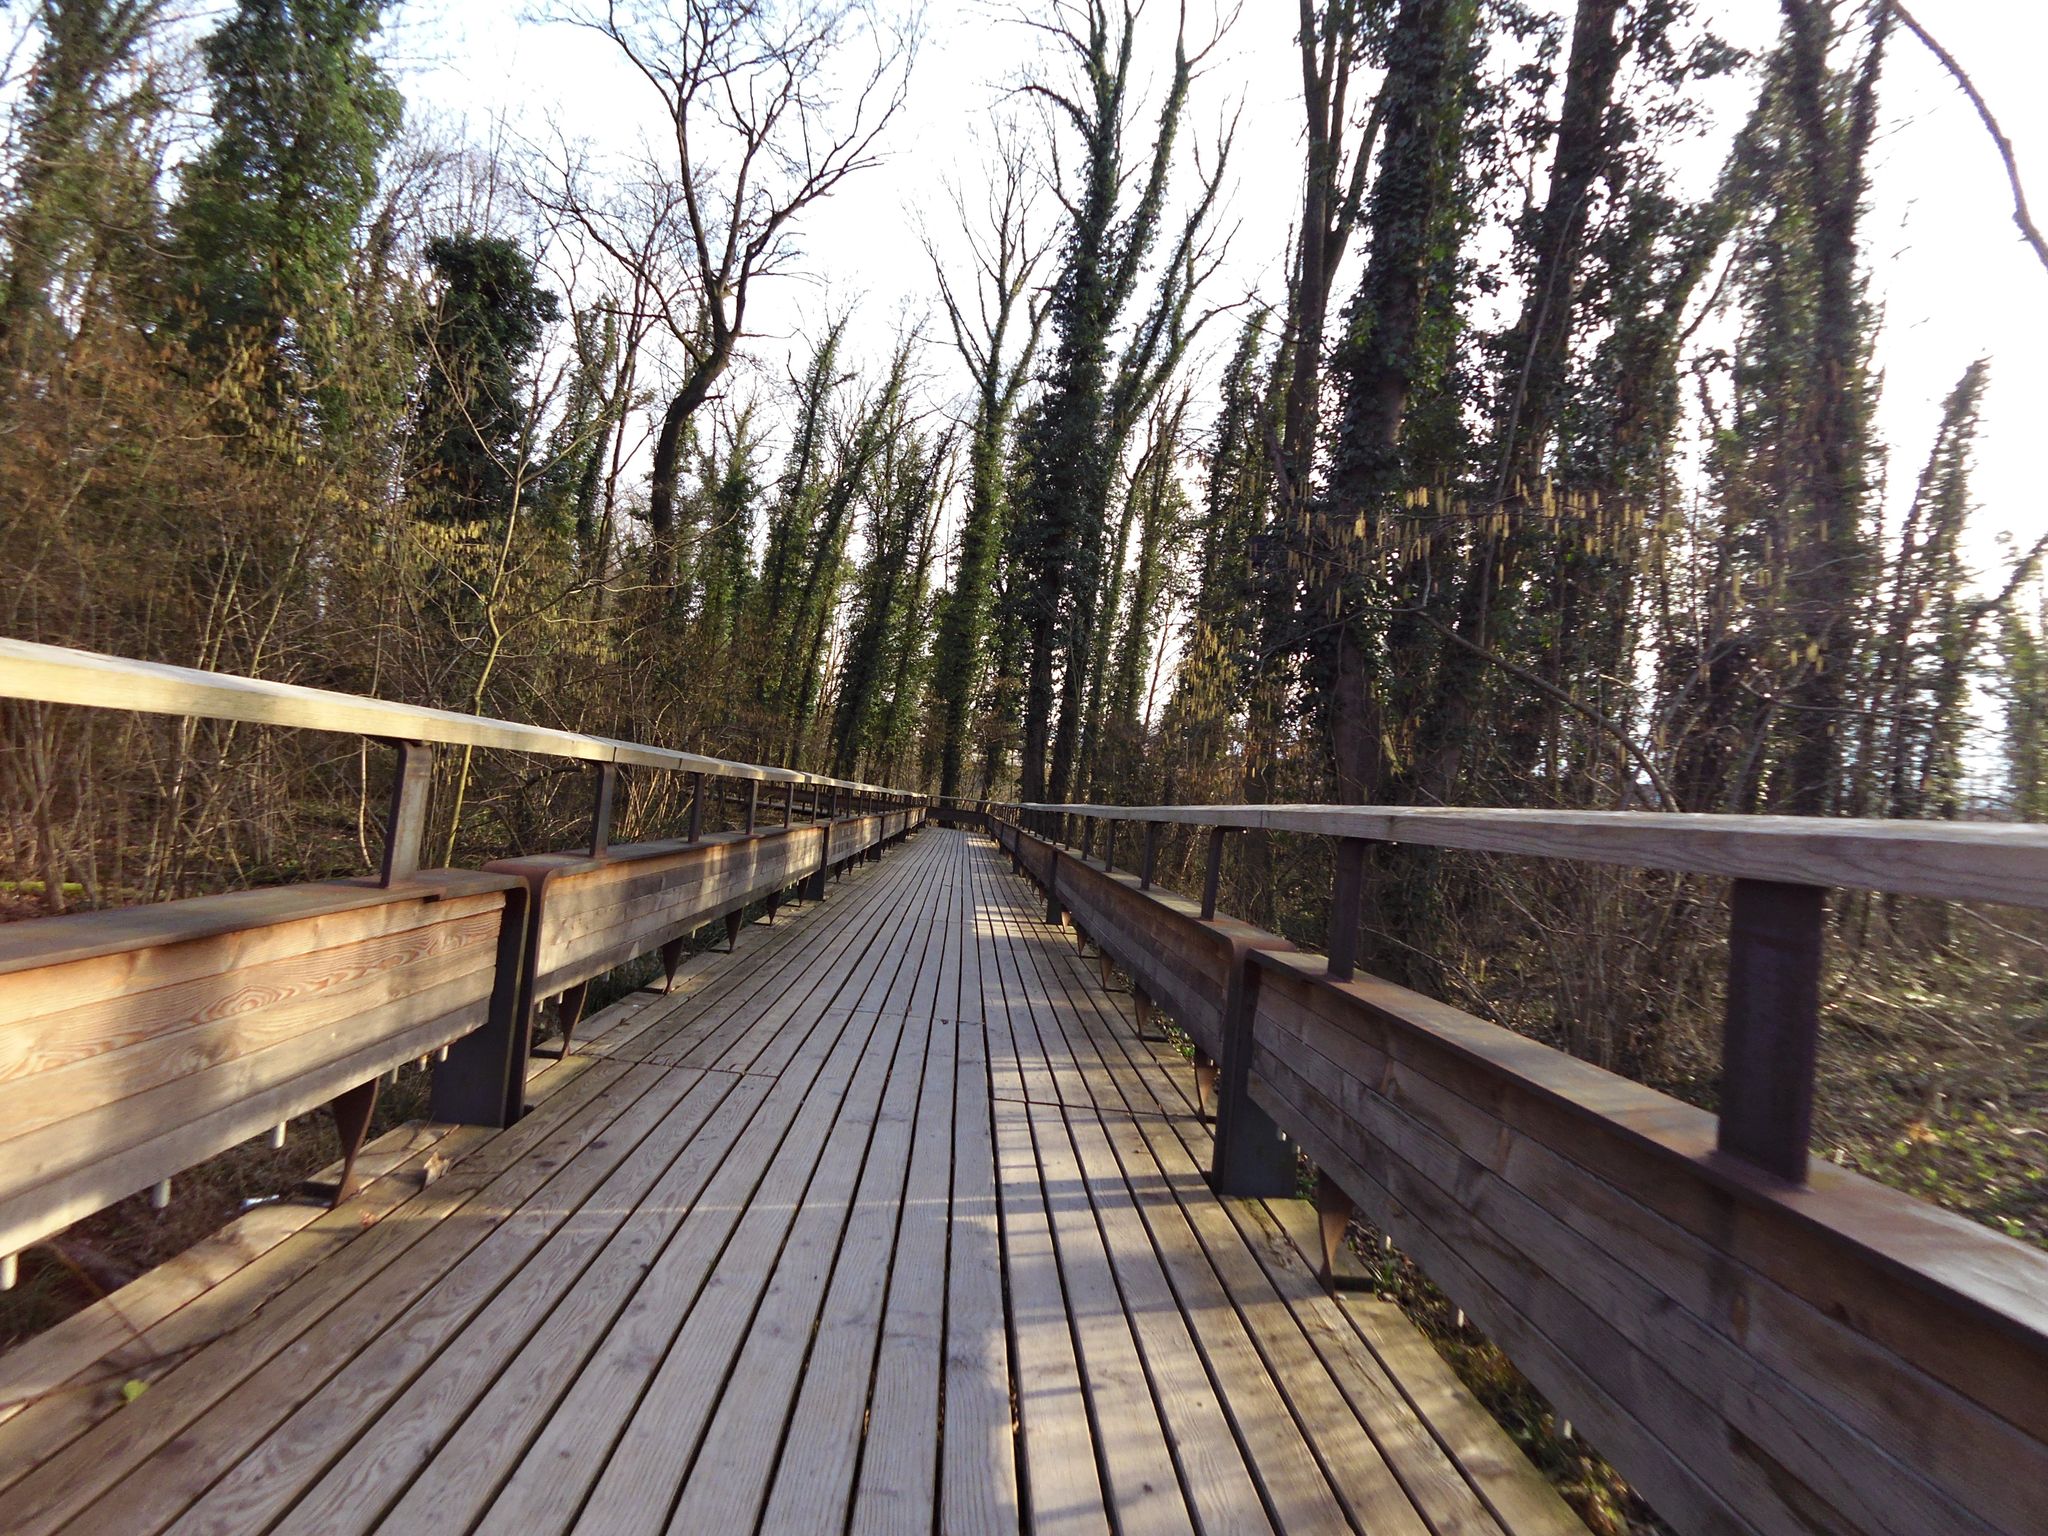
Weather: clear
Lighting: day
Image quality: good
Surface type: walking surface
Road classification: track
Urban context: urban centre
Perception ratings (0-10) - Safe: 4.69, Lively: 2.64, Beautiful: 2.51, Boring: 3.12, Depressing: 1.22, Wealthy: 6.03